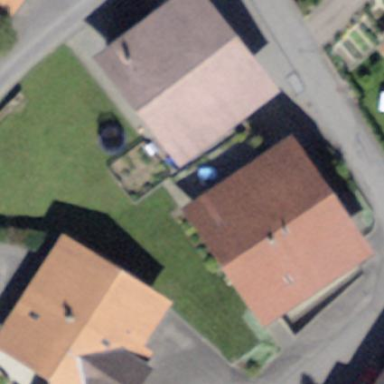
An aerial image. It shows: Residential building.